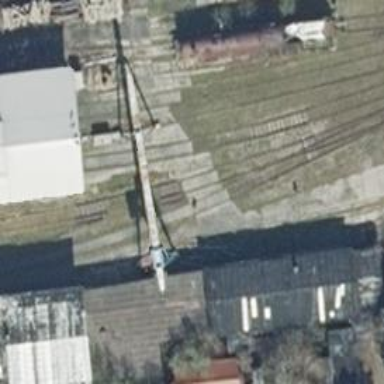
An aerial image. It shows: Railway yard used for servicing trains.